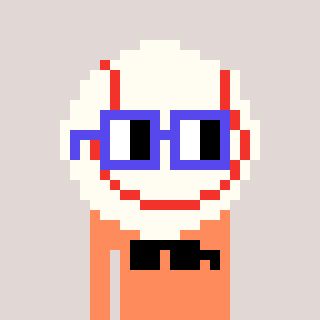
a pixel art character with square blue glasses, a baseball ball-shaped head and a peachy-colored body on a warm background